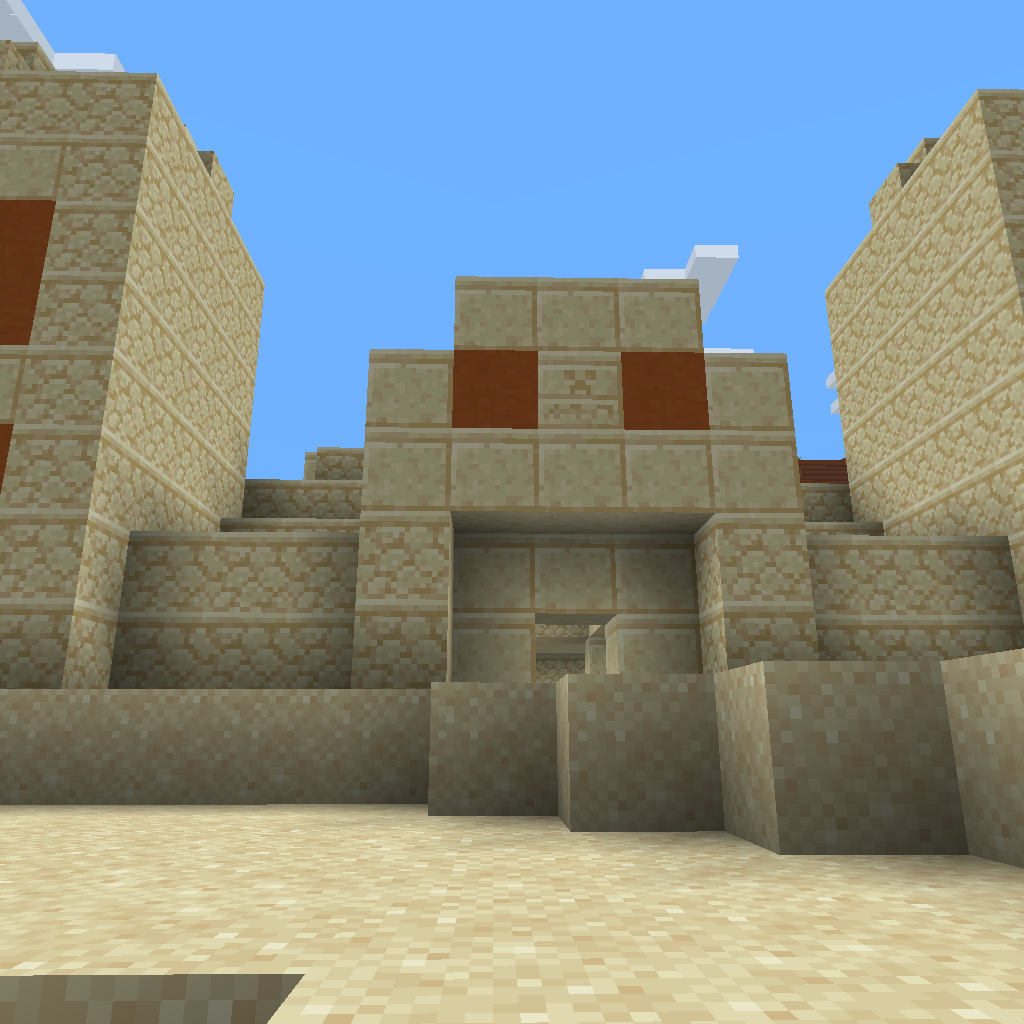
desert pyramid up close entrance and sand